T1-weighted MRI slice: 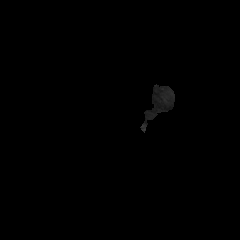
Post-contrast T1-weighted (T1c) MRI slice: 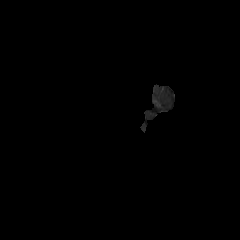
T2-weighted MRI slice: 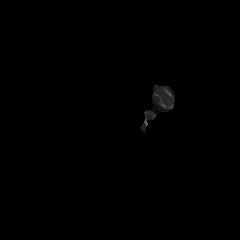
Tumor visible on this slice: no